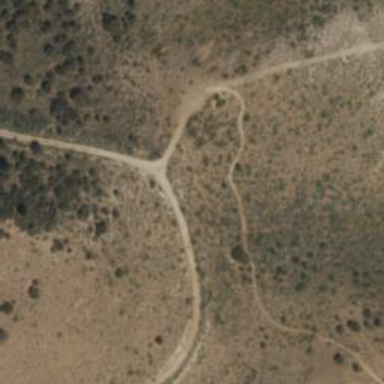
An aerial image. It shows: Path with excellent trail visibility.